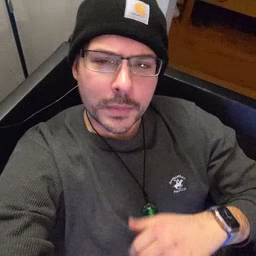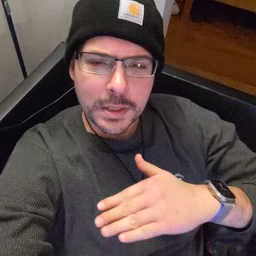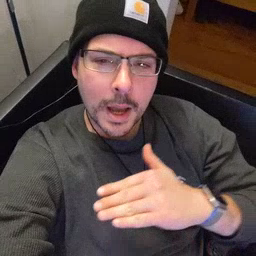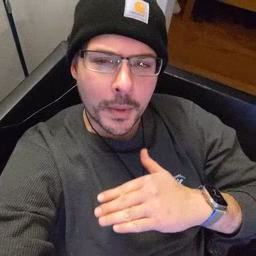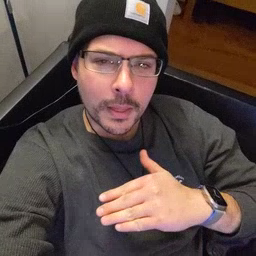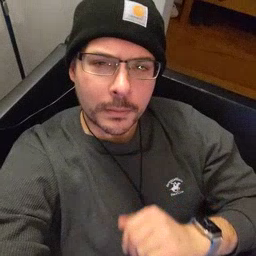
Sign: table